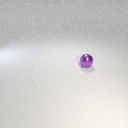
small purple metal sphere